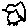
Label: bird